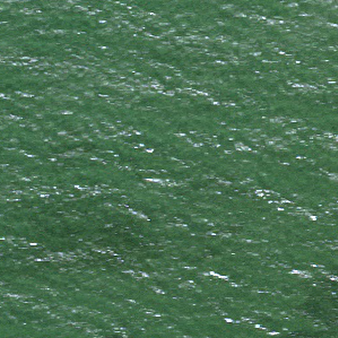
Label: other